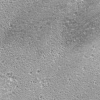
Atmospheric dust classification: not_dusty